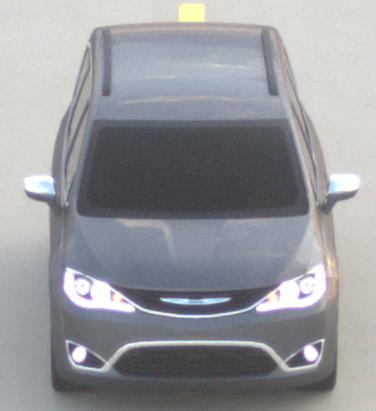
Make: Chrysler
Model: Pacifica
Detailed model: -
Model produced from: 2016
Model produced until: 2020
Doors: 5
Color: gray
Road condition: dry road
Daytime: sunrise or sunset
Contrast: low contrast